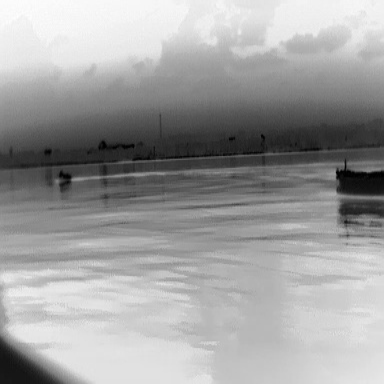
There is a canoe in the infrared image.